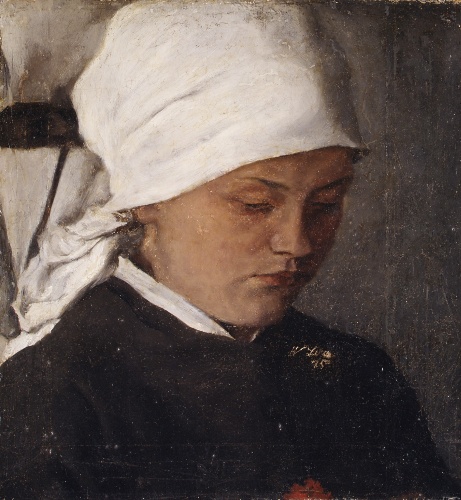
Title: Peasant Girl with a White Headcloth
Artist: Wilhelm Leibl
Artist bio: German, Cologne 1844–1900 Würzburg
Date: 1885
Object type: Painting
Classification: Paintings
Medium: Oil on canvas
Dimensions: 9 7/8 x 9 1/8 in. (25.1 x 23.2 cm)
Department: European Paintings
Credit line: Reisinger Fund, 1916
Accession year: 1916
Repository: Metropolitan Museum of Art, New York, NY
Tags: Girls